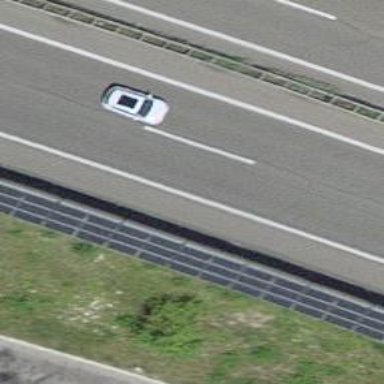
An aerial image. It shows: Asphalt motorway.